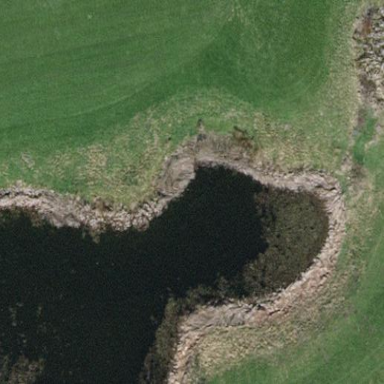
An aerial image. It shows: Water hazard on golf course. The hazard is natural water feature.